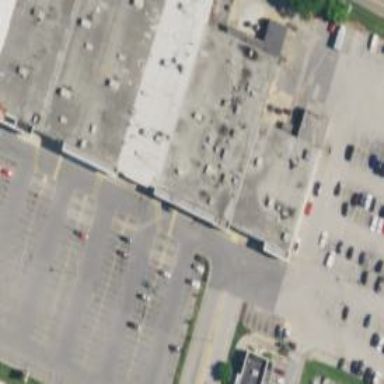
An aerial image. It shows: Supermarket.